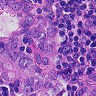
Metastatic tissue present: yes